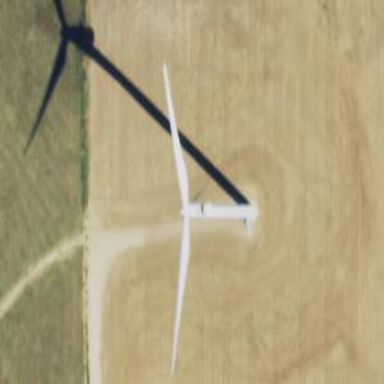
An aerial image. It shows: Wind turbine generator made by Vestas. The generator utilizes wind as its power source and belongs to the horizontal axis type.